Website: bh-photo
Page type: account-selection
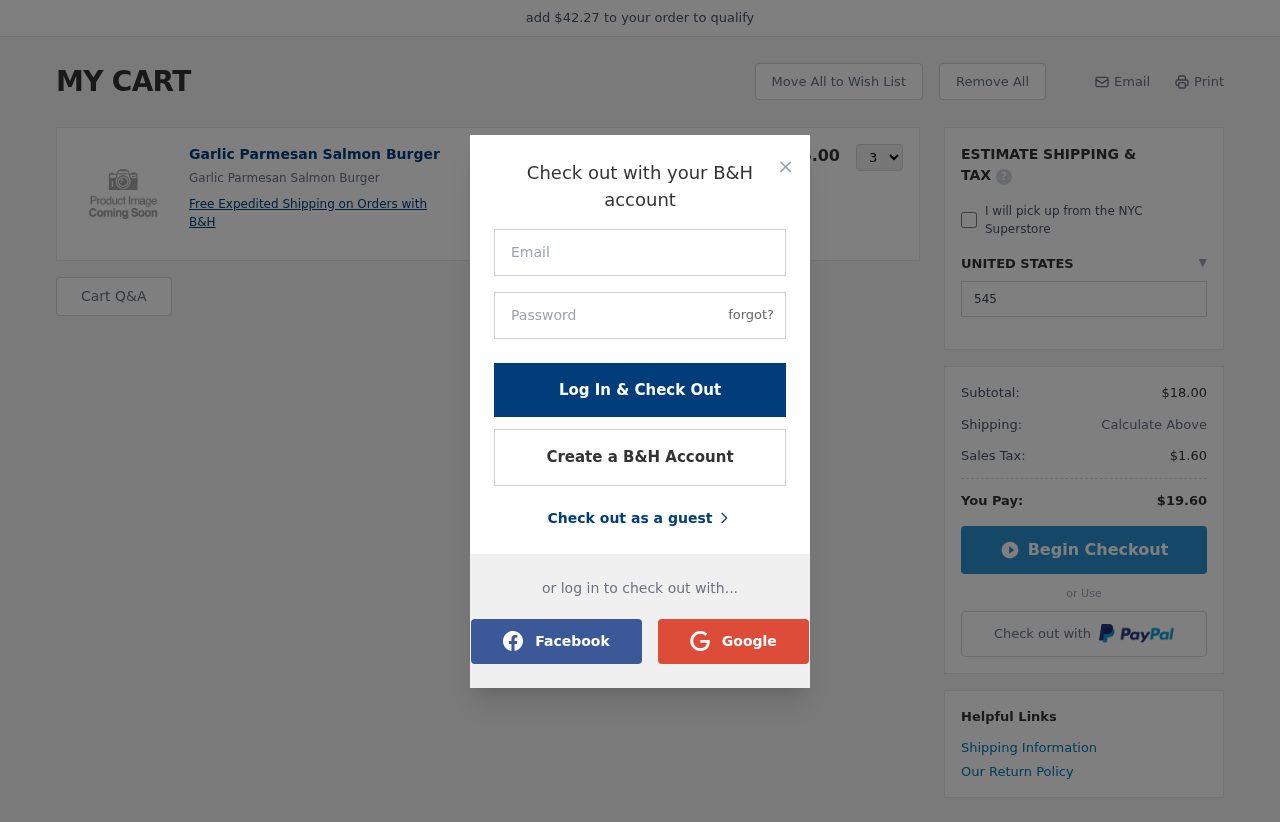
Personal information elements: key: PII_COUNTRY
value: UNITED STATES
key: PII_LOGIN_USERNAME
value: athomas507
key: PII_POSTCODE
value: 54502
Product elements: key: PRODUCT1_DESC
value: Garlic Parmesan Salmon Burger
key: PRODUCT1_NAME
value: Garlic Parmesan Salmon Burger
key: PRODUCT1_PRICE
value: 6
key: PRODUCT1_QUANTITY
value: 3
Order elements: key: ORDER_SUBTOTAL
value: $18.00
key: ORDER_TAX
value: $1.60
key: ORDER_TOTAL
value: $19.60
Other elements: key: AMOUNT_TO_QUALIFY
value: $42.27